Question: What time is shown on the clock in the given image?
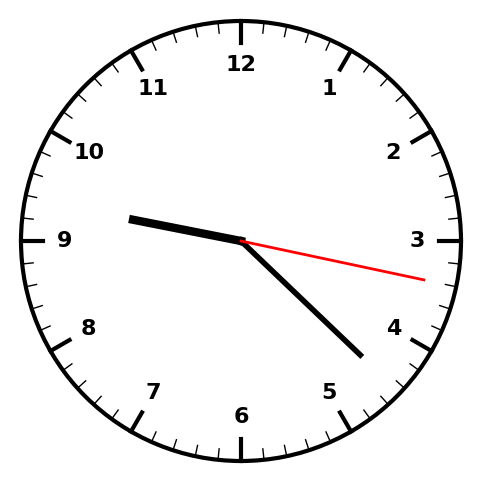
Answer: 09:22:17